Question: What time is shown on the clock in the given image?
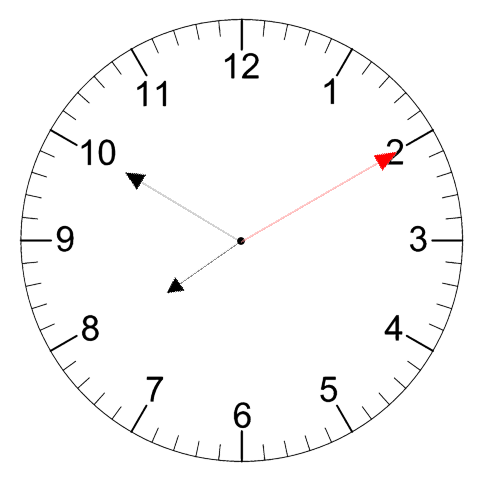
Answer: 07:50:10